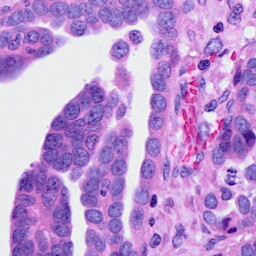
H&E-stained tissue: Ovarian